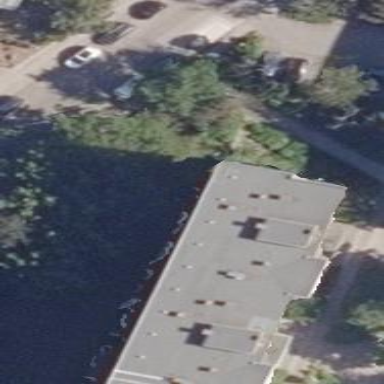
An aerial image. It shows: Apartment building with flat roof.